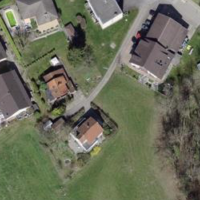
EUNIS habitat code: 55
Species observed at this site:
Campanula glomerata